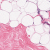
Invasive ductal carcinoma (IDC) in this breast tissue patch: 0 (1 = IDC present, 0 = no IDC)